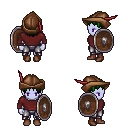
a pixel art fantasy rpg character, female body template, dark elf, purple skin, maroon long-sleeve shirt, metal pants, green plain hairstyle, leather cap, brown shoes, shield, four views (front, back, left, right), 2x2 character sprite sheet, small pixel art, hard edges, no anti-aliasing